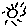
Label: sun